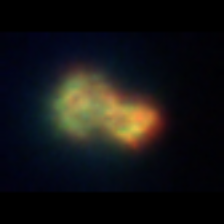
Taxon: Unknown_detritus
Group: Unknown